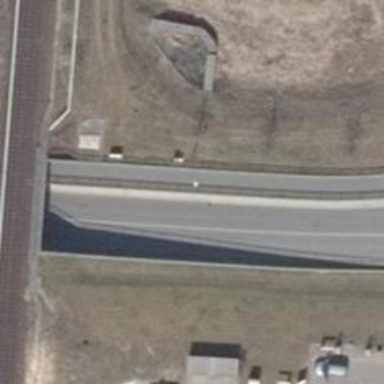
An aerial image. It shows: Tertiary road with asphalt surface. It has separate sidewalks on both sides.